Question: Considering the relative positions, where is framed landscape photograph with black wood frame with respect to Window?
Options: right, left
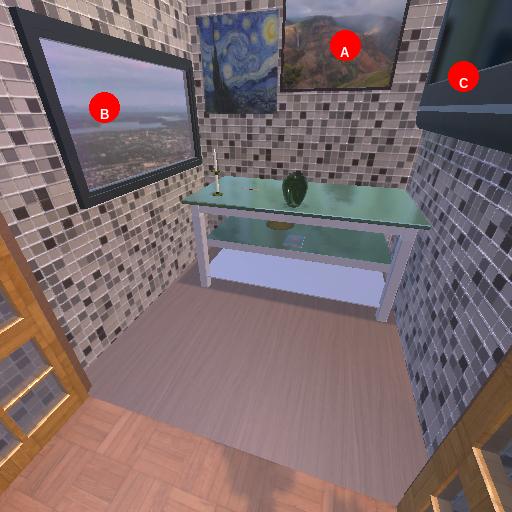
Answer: right